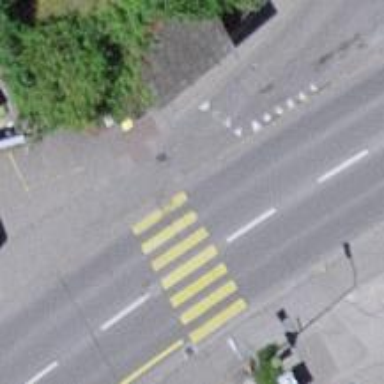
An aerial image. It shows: Marked crossing with zebra stripes on the road.